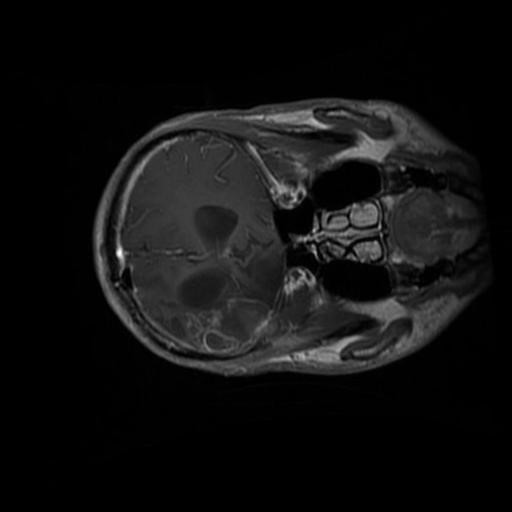
Label: brain_glioma